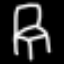
Label: chair